Question: I'm trying to learn something about Optimizing and indexes because I ran a insert select-query that required 4 min to complete. Now, I've added multiple indexes and it seems to have made my query run in 0.160sec. Now what I'm wondering is why the customer table is getting the using filesort message when i'm ordering by orderdate in my order table. Query and explain:

I've even tried an index in O(Orders) for (orderdate, orderid) and (orderdate, orderid, customerid). I thought one of them would help, but no dice. Can anyone help me understand why?
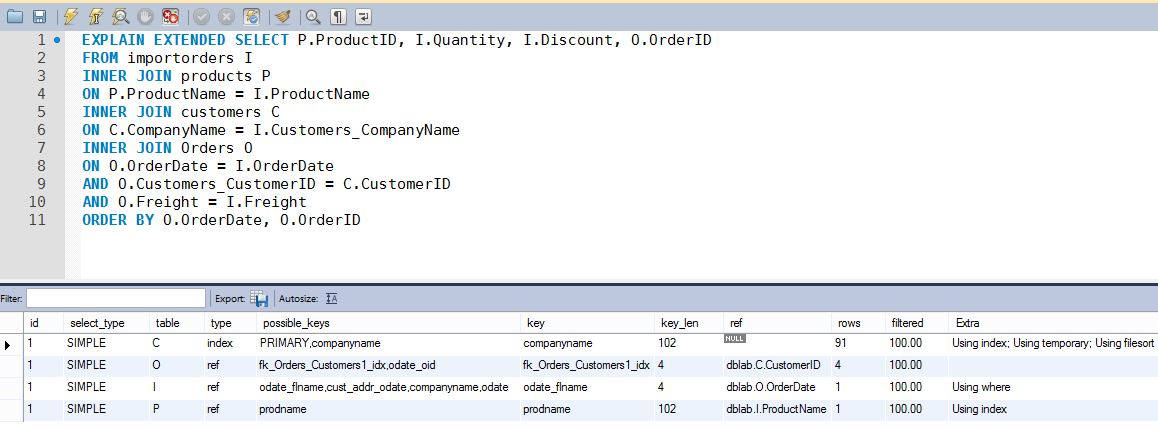
Answer: There is nothing wrong with having a query that uses "filesort"; all that means is that the results can't be sorted based on an index.
Now the reason why the sort can't be performed on an index is in this case because your 'ORDER BY' contains columns from tables other than the first table in the join queue.
Since your query result doesn't contain very many rows, the temporary table being used is probably in memory.
What happens is as the query results are fetched from that query is that the results are put into a temporary table so they can later be sorted.
Adding the initial indexes sped up your query most likely because MySQL was doing a full table scan to fetch the results initially which was very time consuming. Once you added the proper indexes, finding the records is extremely quick. It probably had to do a filesort on a temporary table originally but this was likely no slower or faster than it is now.
If you try moving the join for the Orders table and put it before the join of the Products table, you may be able to eliminate the use of the temporary table and file sort.
Check out <URL> for more information.